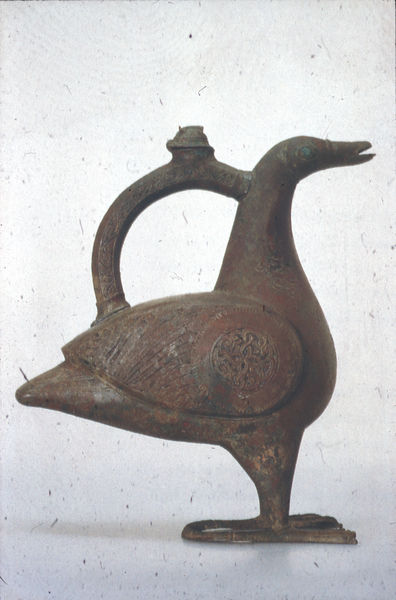
Titel: Aquamanile aus Khorasan
Standort: London
Institution: Khalili Collection
Schlagwörter: feder, flügel, fuß, kopf, vogel, wasser, weiß, grün, braun, grau, lampe, profil, rot, tier, muster, ornament, alt, flasche, trinken, augen, federn, schüssel, stein, taube, hals, öl, rauch, auge, figur, frontal, fliegen, kreis, rund, amphore, henkel, kanne, keramik, krug, skulptur, ton, vase, schwanz, topf, bein, füße, seitlich, ente, gans, schnabel, schwan, wein, floral, ornamente, verzierung, metall, bauch, bronze, bemalt, foto, fotografie, griff, eisen, gefäß, messing, offen, antike, orient, orientalisch, form, kupfer, stilisiert, pfau, krallen, vereinfacht, photo, verziert, rauten, kerzenständer, karaffe, öffnung, arabisch, öllampe, antik, rötlich, fotographie, objekt, lasiert, islam, antiquität, wasservogel, tülle, ausguss, gießen, rautenmuster, weihrauchgefäss, räuchergefäß, gefáss, schnabelkanne, ölkanne, ormanente, antuquität, aniquität